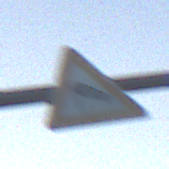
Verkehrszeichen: SeitenwindVonLinks
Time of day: Dawn
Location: Outdoor (Nature)
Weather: Clear
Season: NotSpecified
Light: Natural